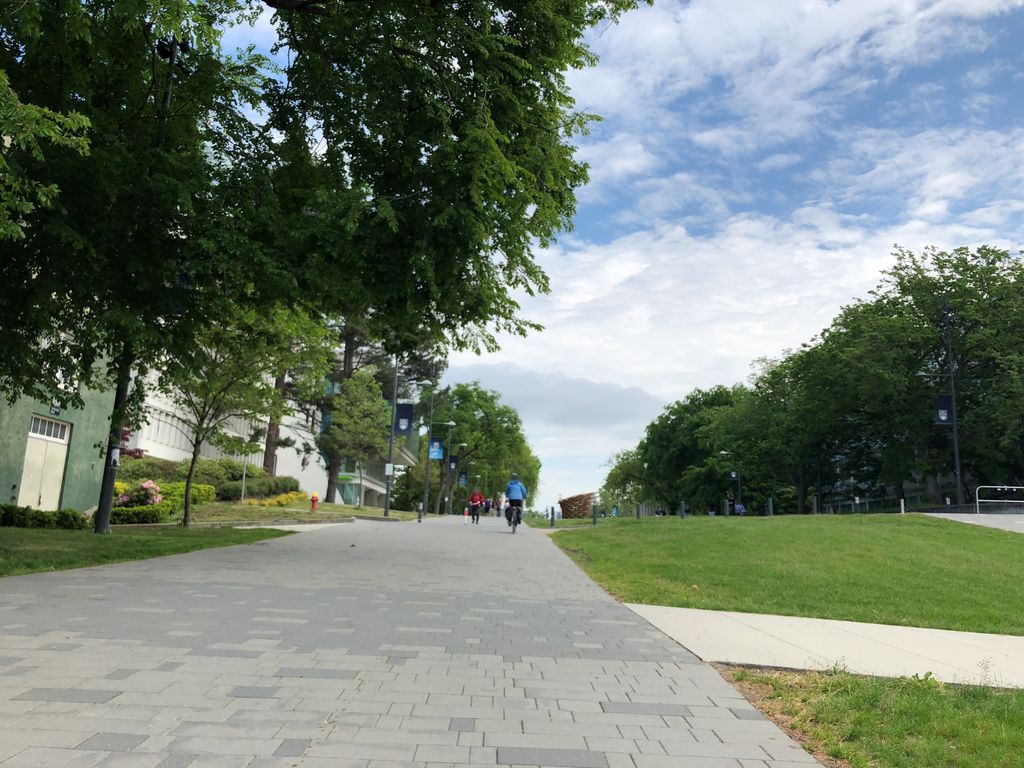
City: vancouver